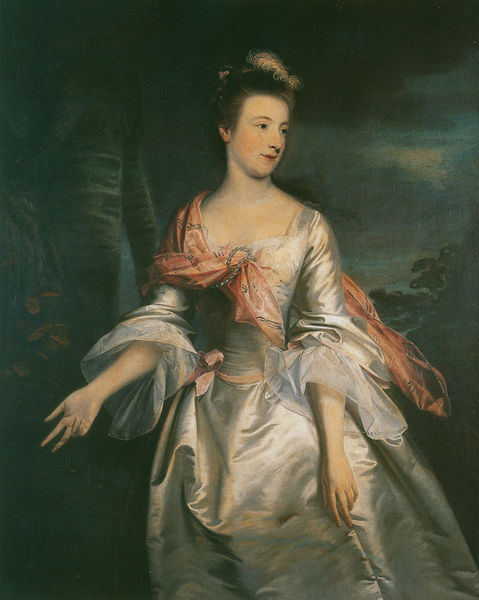
Titel: Lucy, Lady Strange
Künstler: Sir Joshua Reynolds
Institution: Privatsammlung
Schlagwörter: baum, blätter, dunkel, hand, himmel, weiß, wolken, finger, frau, kleid, nacht, rose, rot, schal, schleife, blond, falten, hände, portrait, porträt, dekolletee, perlen, rokoko, rosa, seide, tüll, glänzend, edel, stola, schimmer, mond, glitzer, adelig, materialität, changieren, nache